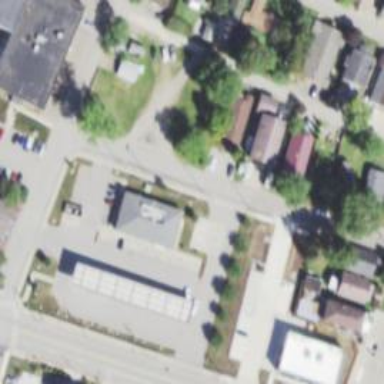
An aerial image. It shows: Convenience shop.